Question: Say I have a dataframe which has only 2 columns, var and fill (both factors). I create a bar graph from this using
'''
ggplot(df, aes(var, fill=fill)) + geom_bar()
'''
The reason I am doing this is because I need a stacked histogram. The y values which are the counts of various values in var seem to be implicitly calculated by ggplot. All this is perfectly fine.
Now, my problem is the resulting graph is not sorted and I cannot sort this using the usual method of reordering since there is no explicit y value here.
How do I do this?
EDIT : Sample Data and plot (I want the plot to be sorted so I see NA first, SA next and Europe last)
'''
> df = data.frame(var=c("NA","EU","SA","NA","SA","NA"),fill=c("f1","f2","f2","f1","f2","f2"))
> df
var fill
1 NA f1
2 EU f2
3 SA f2
4 NA f1
5 SA f2
6 NA f2
> ggplot(df, aes(x=var, fill=fill)) + geom_bar()
'''

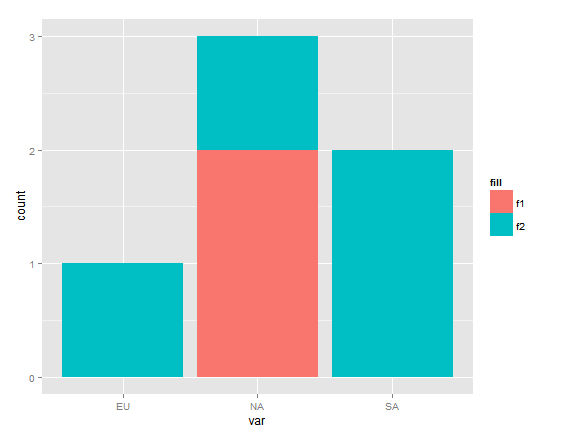
Answer: You should create ordered factor to do that. In the 'levels' argument you can change the order as you like. When you write 'ordered = TRUE' it will preserve the order
'''
df$var <- factor(df$var,levels = c("SA","NA","EU"),ordered = TRUE)
ggplot(df, aes(x=var, fill=fill)) + geom_bar()
'''